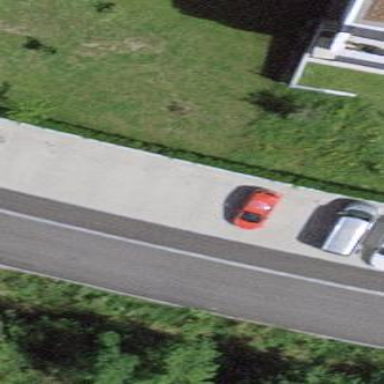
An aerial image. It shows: Parking lane with asphalt surface.